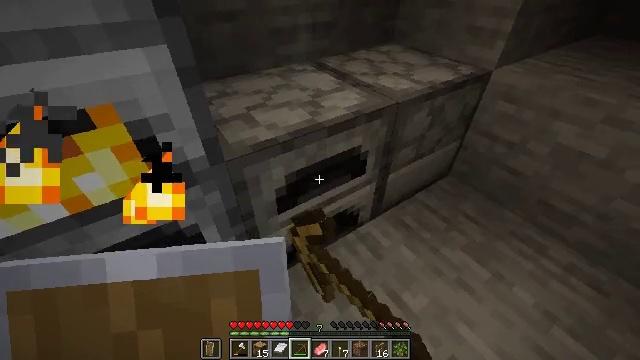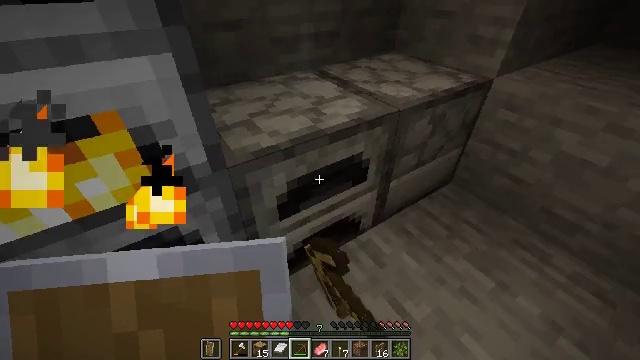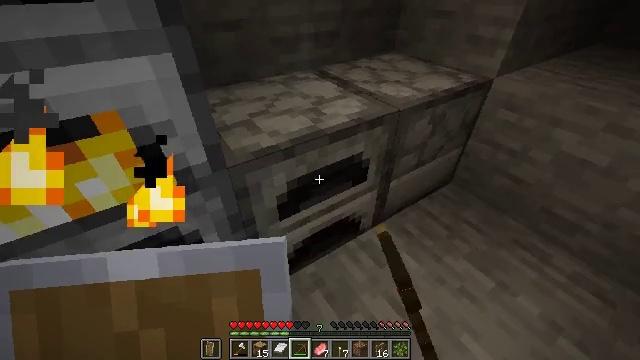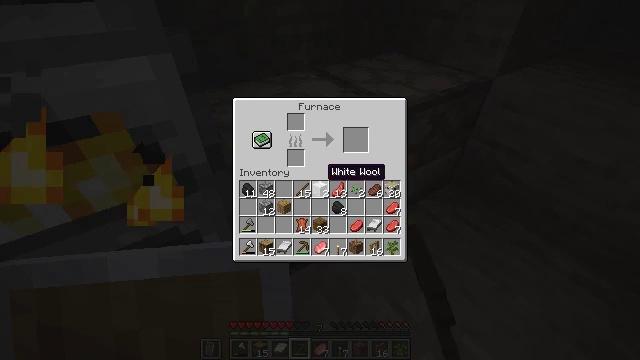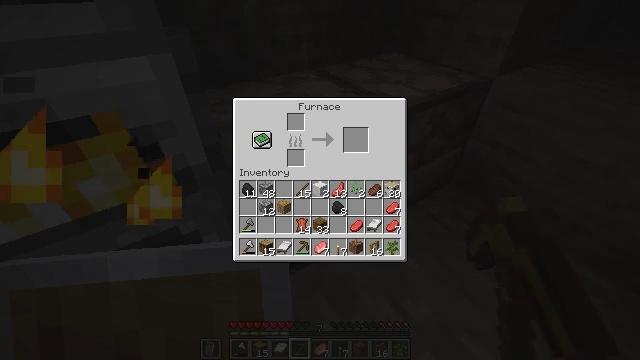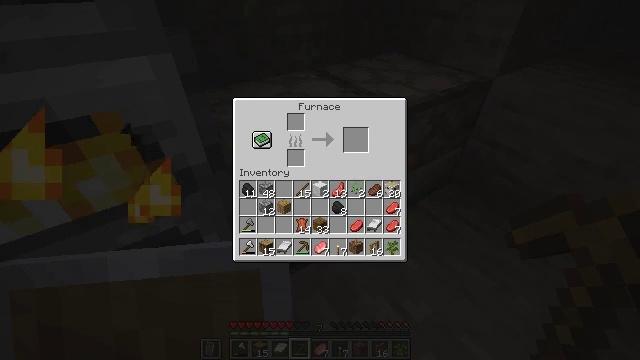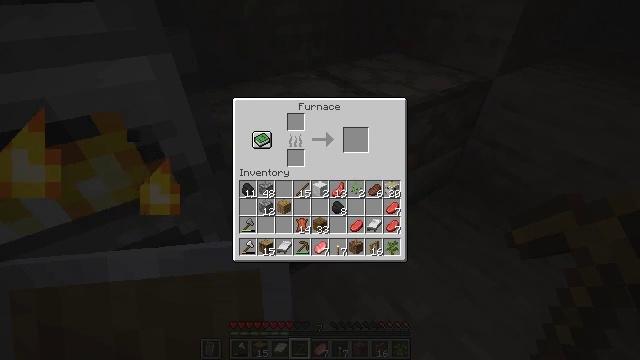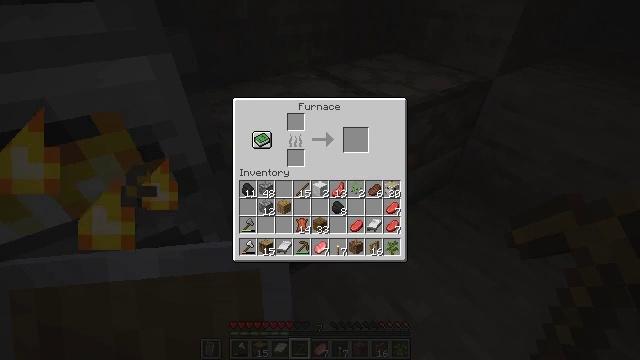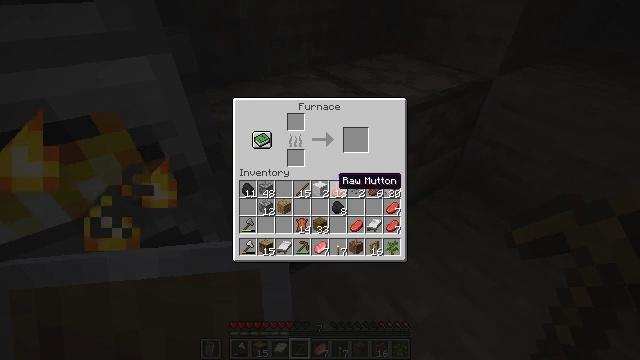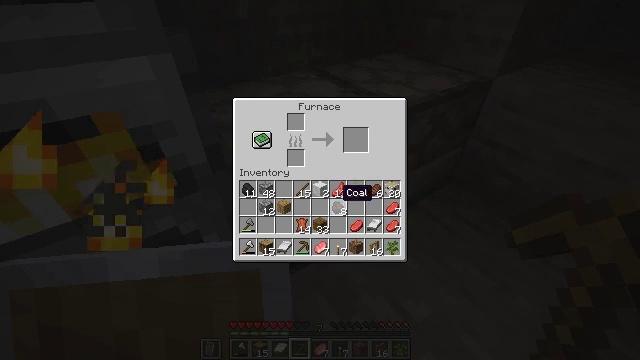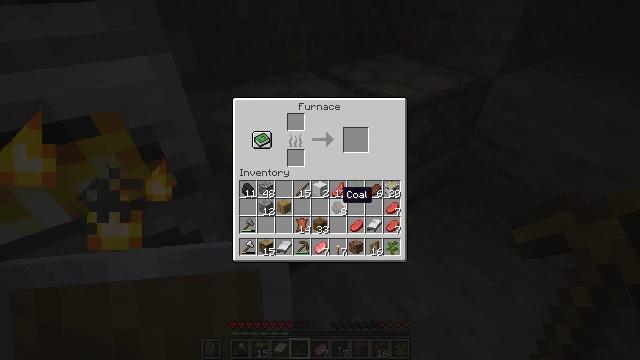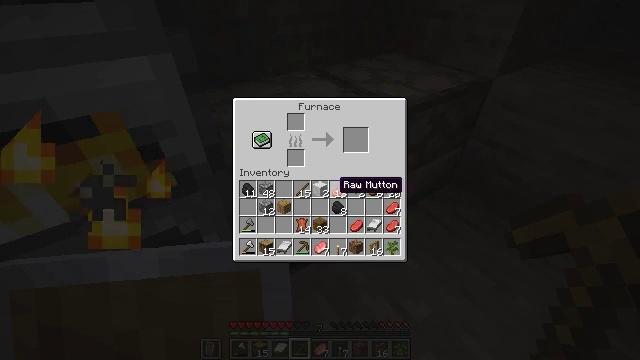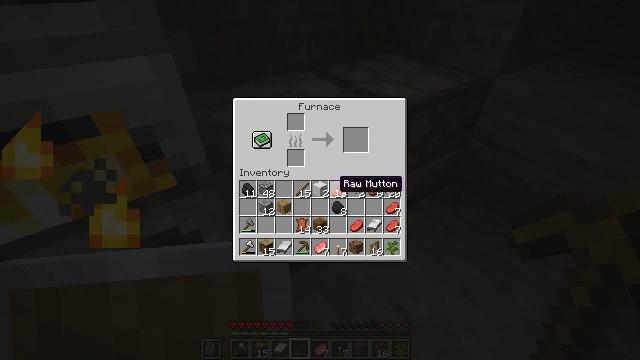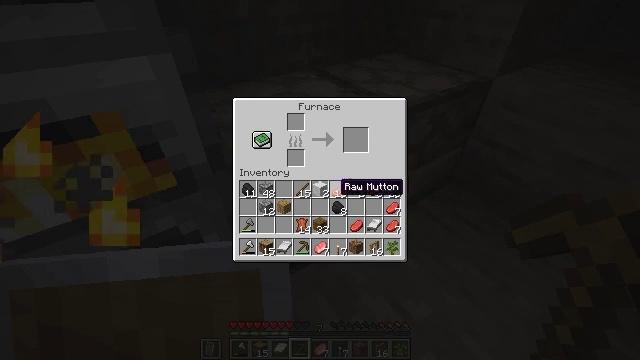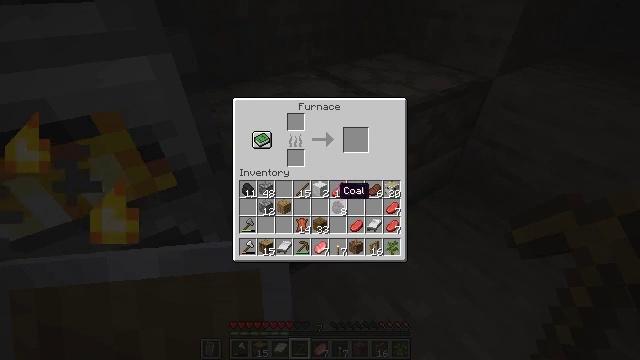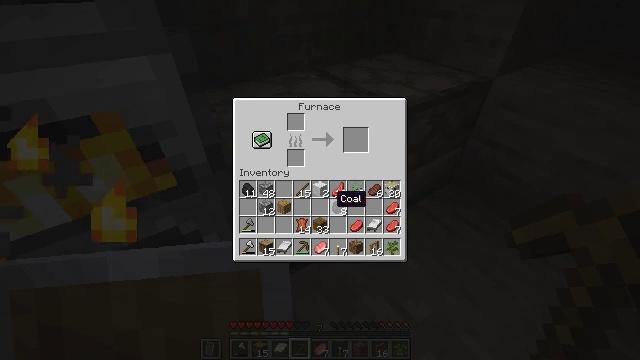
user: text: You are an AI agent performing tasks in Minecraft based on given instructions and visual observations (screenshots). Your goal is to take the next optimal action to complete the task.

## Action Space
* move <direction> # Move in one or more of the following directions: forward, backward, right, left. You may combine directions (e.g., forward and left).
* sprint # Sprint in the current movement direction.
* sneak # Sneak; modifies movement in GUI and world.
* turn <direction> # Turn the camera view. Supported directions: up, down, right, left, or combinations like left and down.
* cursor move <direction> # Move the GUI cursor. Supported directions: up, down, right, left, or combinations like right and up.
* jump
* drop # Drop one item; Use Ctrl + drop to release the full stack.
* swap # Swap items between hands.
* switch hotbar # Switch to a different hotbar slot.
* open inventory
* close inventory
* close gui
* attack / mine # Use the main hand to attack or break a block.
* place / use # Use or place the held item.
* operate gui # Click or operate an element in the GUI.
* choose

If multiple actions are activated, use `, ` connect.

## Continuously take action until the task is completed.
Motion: motion action
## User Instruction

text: Gather the wall torch from the wall.
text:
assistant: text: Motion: turn up
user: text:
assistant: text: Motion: no_op
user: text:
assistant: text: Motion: no_op
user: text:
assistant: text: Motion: no_op
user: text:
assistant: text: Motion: no_op
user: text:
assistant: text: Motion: sneak
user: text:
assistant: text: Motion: sneak
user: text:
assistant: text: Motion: sneak, cursor move right and down
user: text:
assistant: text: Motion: sneak, cursor move down
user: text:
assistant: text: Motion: sneak
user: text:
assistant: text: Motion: sneak, cursor move up
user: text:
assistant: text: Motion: sneak
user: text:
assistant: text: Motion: sneak
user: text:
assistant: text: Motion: sneak
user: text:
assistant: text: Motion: sneak, cursor move down
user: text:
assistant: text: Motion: sneak
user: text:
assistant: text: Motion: sneak
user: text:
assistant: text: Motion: sneak, cursor move right
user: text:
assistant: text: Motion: sneak, cursor move right
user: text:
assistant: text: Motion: sneak
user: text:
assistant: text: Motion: sneak
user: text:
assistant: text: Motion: sneak
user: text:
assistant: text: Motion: sneak, cursor move down
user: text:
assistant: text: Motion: sneak
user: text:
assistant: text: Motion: sneak, cursor move right
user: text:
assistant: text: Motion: sneak
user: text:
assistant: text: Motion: sneak
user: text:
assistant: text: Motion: sneak
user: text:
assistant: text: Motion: sneak
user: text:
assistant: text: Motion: sneak